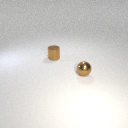
small brown metal sphere in front of small brown metal cylinder